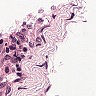
Metastatic tissue present: no